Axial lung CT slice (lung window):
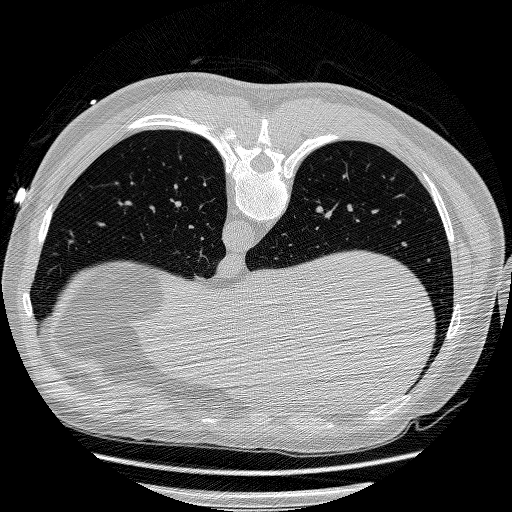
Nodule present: no